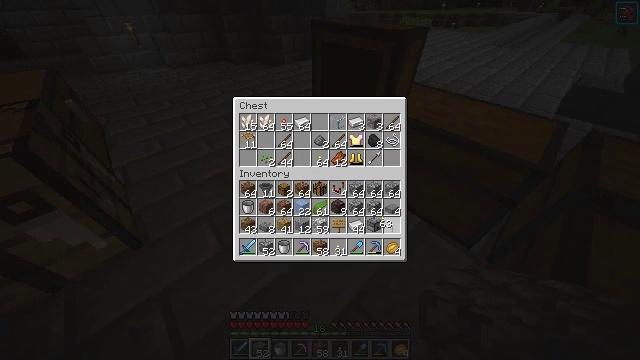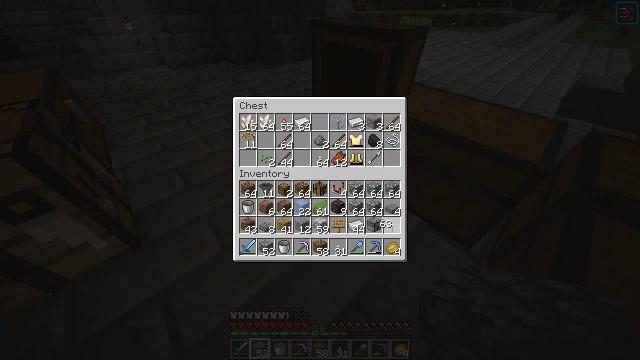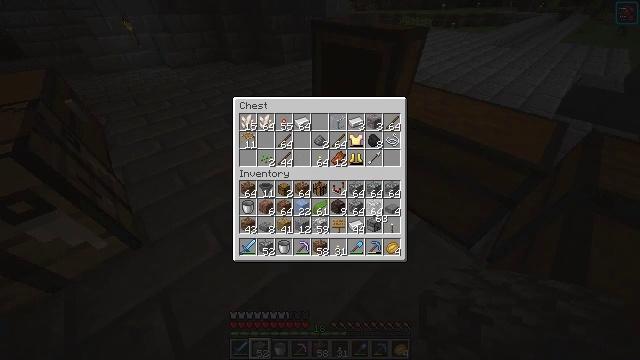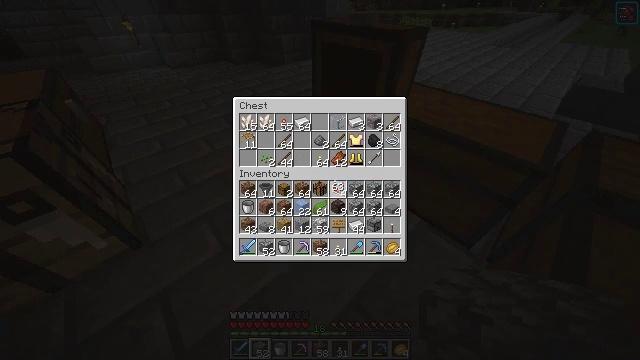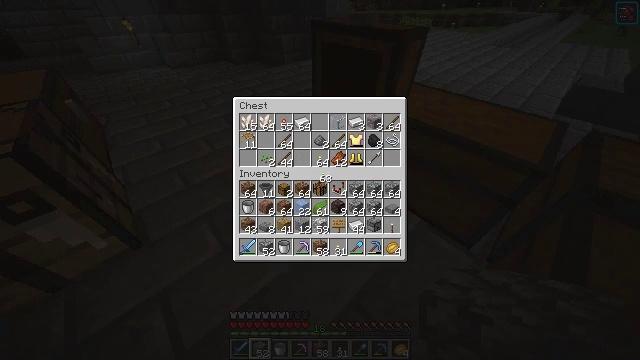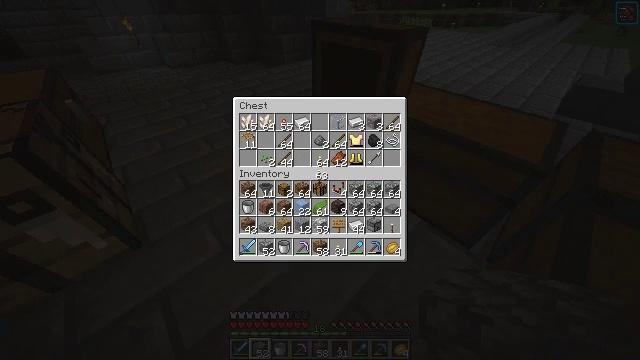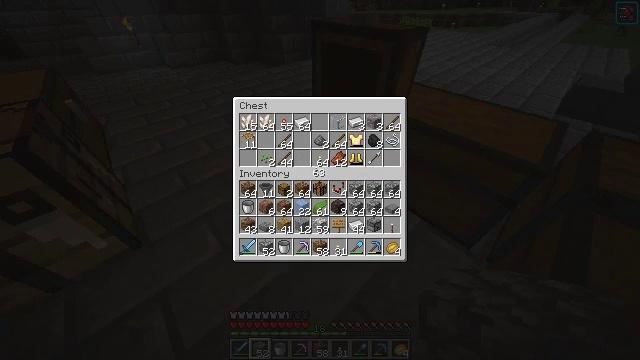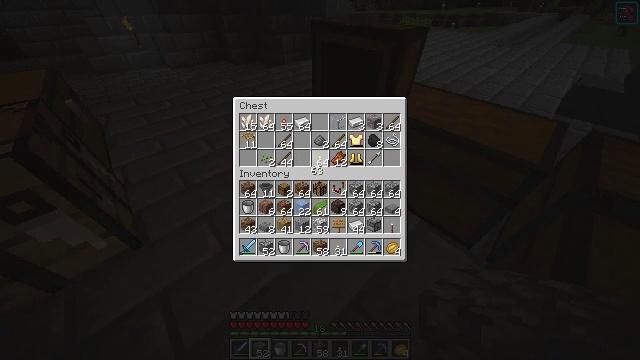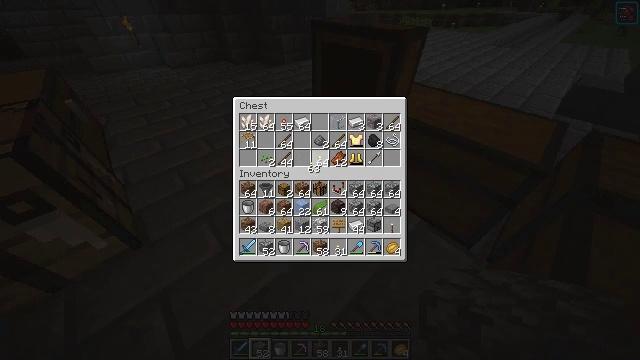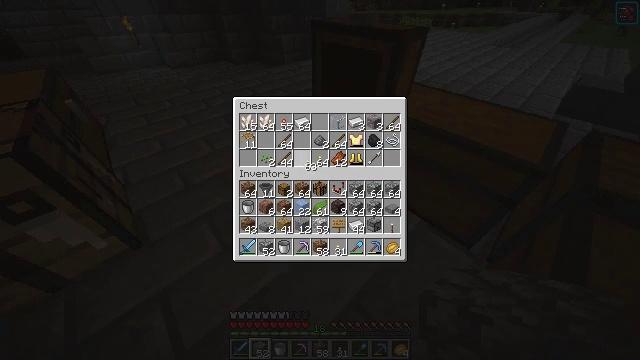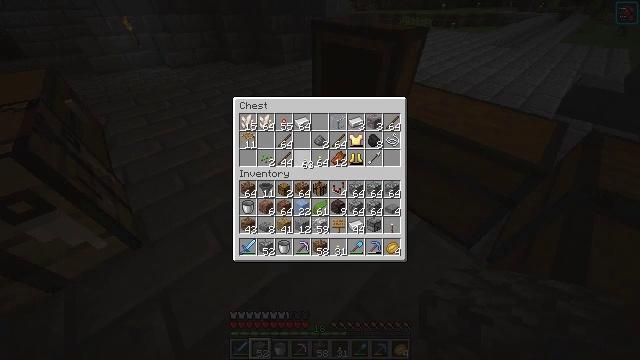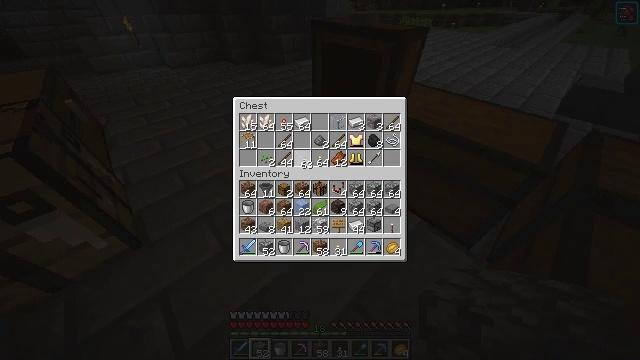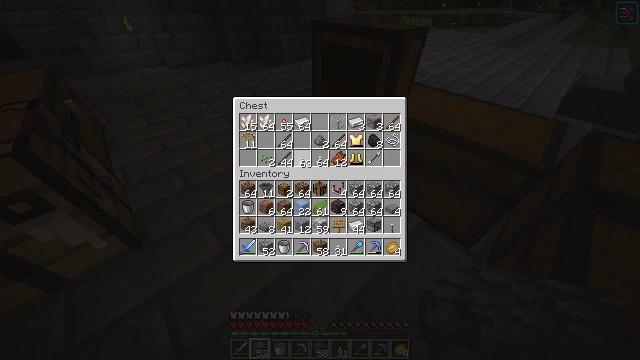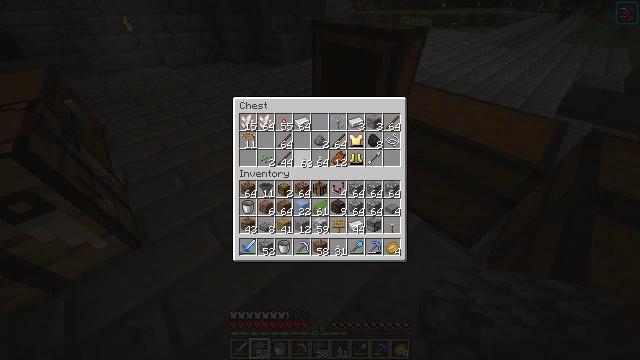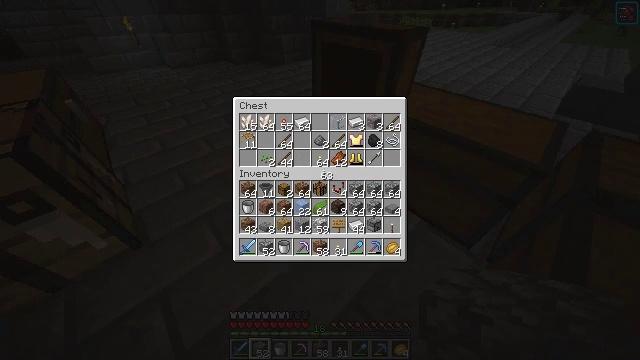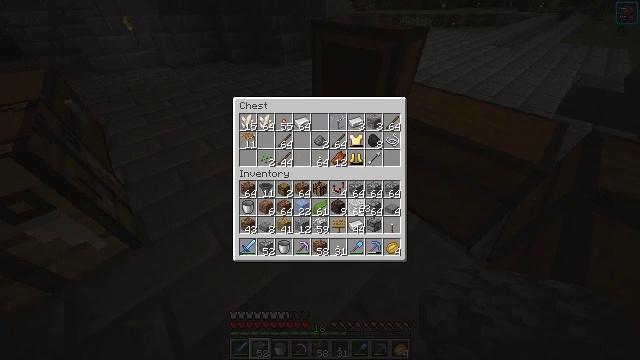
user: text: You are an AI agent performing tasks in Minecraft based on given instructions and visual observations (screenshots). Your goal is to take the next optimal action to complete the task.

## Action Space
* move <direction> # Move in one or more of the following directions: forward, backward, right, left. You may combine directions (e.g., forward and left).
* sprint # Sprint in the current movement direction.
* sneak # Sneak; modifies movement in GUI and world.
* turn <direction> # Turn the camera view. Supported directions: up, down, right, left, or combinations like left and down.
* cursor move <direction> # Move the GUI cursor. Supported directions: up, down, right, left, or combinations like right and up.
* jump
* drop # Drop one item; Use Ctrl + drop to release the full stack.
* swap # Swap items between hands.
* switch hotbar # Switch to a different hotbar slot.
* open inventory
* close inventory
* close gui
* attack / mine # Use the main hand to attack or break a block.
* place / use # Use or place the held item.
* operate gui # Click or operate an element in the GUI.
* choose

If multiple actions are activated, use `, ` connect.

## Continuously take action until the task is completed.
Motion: motion action
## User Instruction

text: Craft an oak sign with planks and sticks.
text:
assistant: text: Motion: no_op
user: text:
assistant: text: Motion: no_op
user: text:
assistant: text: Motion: cursor move left and up
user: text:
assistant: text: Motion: cursor move left and up
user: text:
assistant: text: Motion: no_op
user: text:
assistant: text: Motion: no_op
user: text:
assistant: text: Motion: no_op
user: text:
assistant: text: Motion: no_op
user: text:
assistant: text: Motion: no_op
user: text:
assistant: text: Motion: no_op
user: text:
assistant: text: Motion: no_op
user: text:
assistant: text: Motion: no_op
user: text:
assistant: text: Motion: no_op
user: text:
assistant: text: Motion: cursor move right and down
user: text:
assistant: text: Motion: cursor move right and down
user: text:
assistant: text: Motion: cursor move right and down
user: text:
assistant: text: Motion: cursor move right and down
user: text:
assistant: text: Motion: no_op
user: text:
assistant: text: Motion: no_op
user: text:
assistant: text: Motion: no_op
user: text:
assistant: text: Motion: no_op
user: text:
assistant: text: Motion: operate gui
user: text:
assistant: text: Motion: operate gui
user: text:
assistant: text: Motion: no_op
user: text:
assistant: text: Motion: no_op
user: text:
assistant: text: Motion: no_op
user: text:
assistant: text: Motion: no_op
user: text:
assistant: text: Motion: operate gui
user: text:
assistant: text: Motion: operate gui
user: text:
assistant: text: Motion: no_op